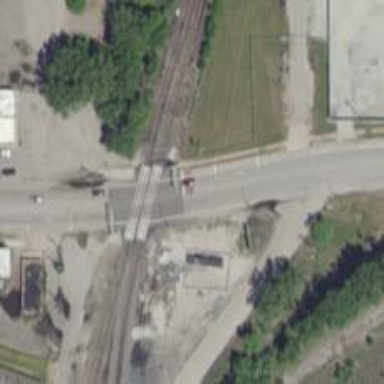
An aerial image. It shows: Railway level crossing.